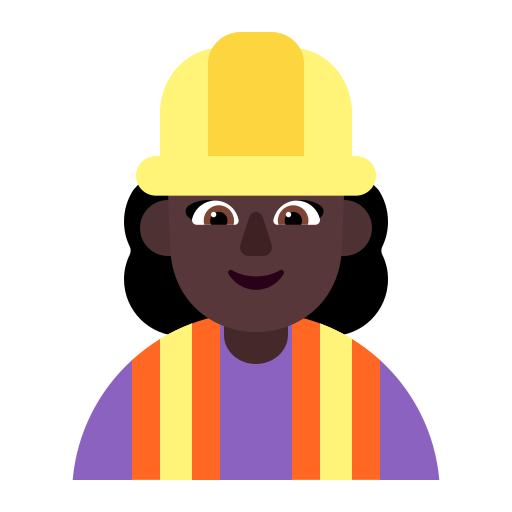
woman construction worker flat dark